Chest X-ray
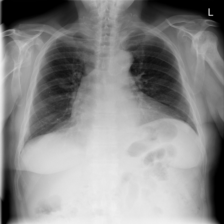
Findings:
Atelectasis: negative
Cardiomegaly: negative
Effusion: negative
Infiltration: negative
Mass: negative
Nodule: negative
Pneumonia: negative
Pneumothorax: negative
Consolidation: negative
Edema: negative
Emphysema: negative
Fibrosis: negative
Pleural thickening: negative
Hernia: negative